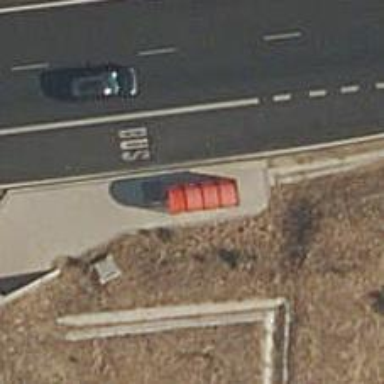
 serving as platform for public transportation."